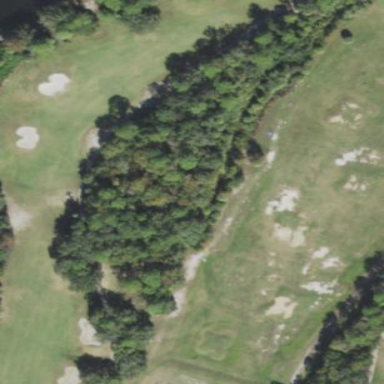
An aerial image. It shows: Area of rough grass used for golf.